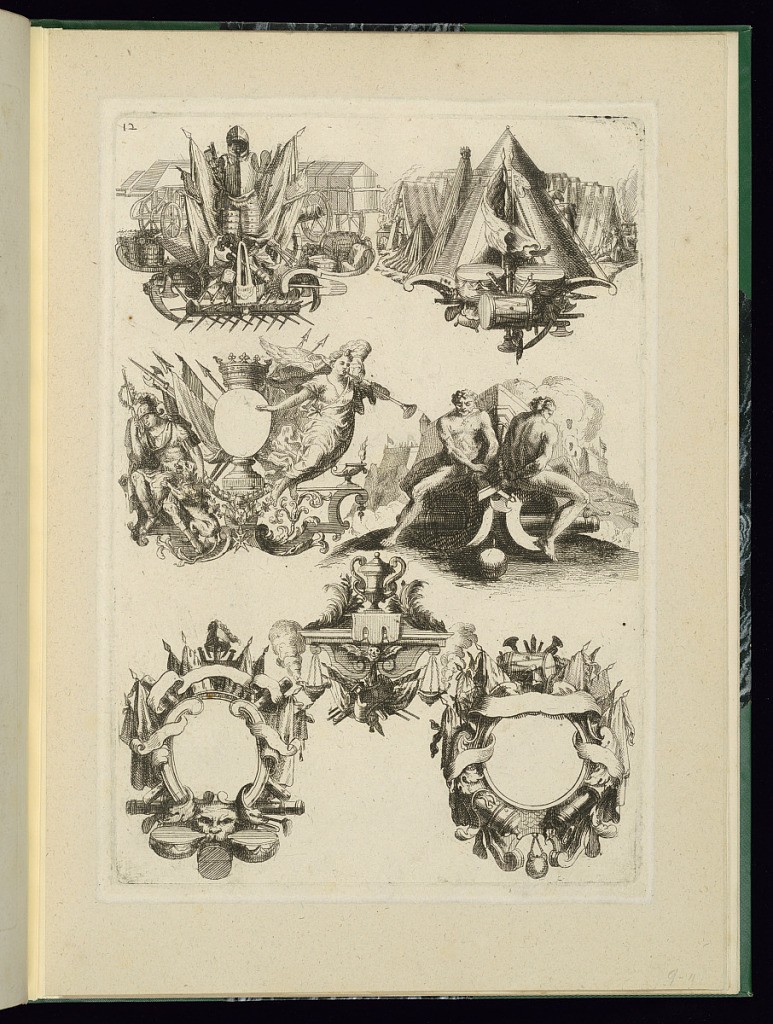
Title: Heraldic Achievement Designs
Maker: Nicolas Guérard, French, ca.1648 – 1719
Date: late 17th–early 18th century
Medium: Etching on laid paper
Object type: Print
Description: Three designs for heraldic achievements with blank shields along with four designs for vignettes featuring arms and armor, drums, military tents, allegorical figures, a fortification, an urn, and incense burners. The heraldic achievements feature military motifs, arms and armor, flags, crowns, and allegorical figures. The plate is numbered.